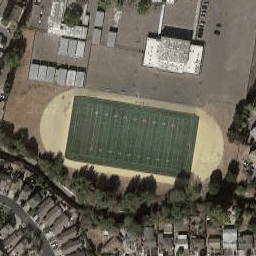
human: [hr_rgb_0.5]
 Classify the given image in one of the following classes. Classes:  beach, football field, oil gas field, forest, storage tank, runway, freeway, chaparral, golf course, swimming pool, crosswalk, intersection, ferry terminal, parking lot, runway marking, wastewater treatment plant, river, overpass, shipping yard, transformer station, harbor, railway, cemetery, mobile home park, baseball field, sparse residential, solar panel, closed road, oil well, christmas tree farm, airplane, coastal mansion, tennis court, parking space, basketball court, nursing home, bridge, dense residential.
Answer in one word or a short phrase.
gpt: football field